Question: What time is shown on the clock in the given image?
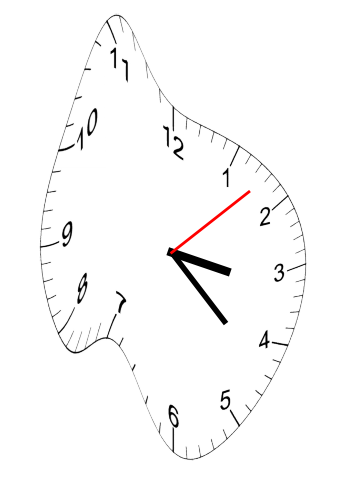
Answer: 03:22:08